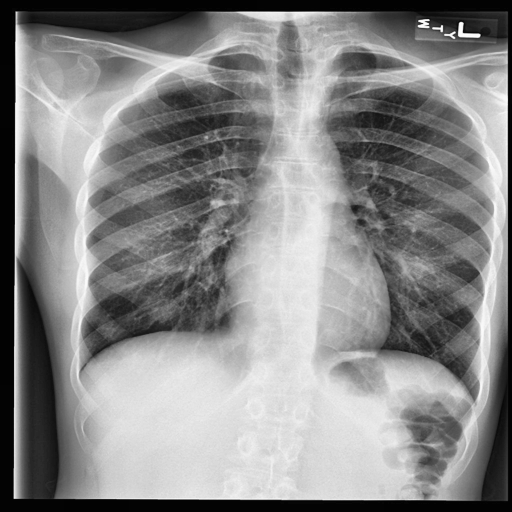
Finding: NORMAL